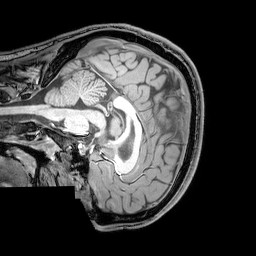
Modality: T1w
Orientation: sagittal
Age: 20
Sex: male
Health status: healthy
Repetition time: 0.081 s
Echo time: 0.037 s